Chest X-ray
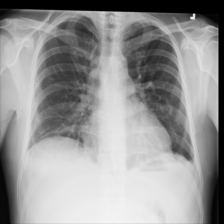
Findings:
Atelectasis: positive
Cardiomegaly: negative
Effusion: negative
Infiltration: negative
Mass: negative
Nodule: negative
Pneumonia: negative
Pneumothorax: negative
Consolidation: negative
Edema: negative
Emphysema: negative
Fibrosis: negative
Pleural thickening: negative
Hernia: negative